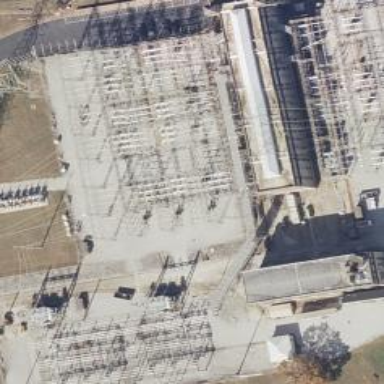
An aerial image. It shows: Switch used for power control.